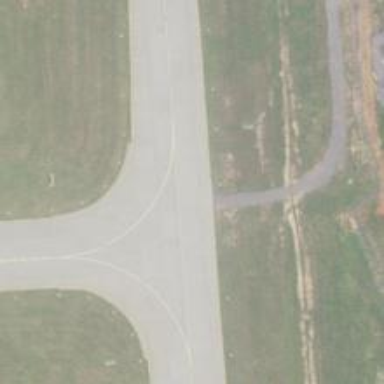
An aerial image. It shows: Image of taxiway at airport.